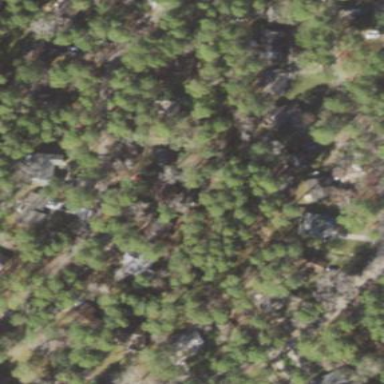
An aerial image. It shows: Residential area consisting of single-family homes.